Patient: sex M, age 32
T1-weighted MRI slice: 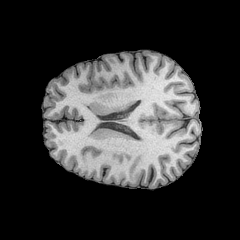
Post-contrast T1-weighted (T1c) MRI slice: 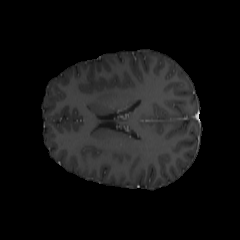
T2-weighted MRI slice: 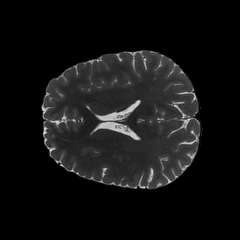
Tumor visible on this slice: no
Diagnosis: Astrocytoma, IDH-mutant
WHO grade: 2